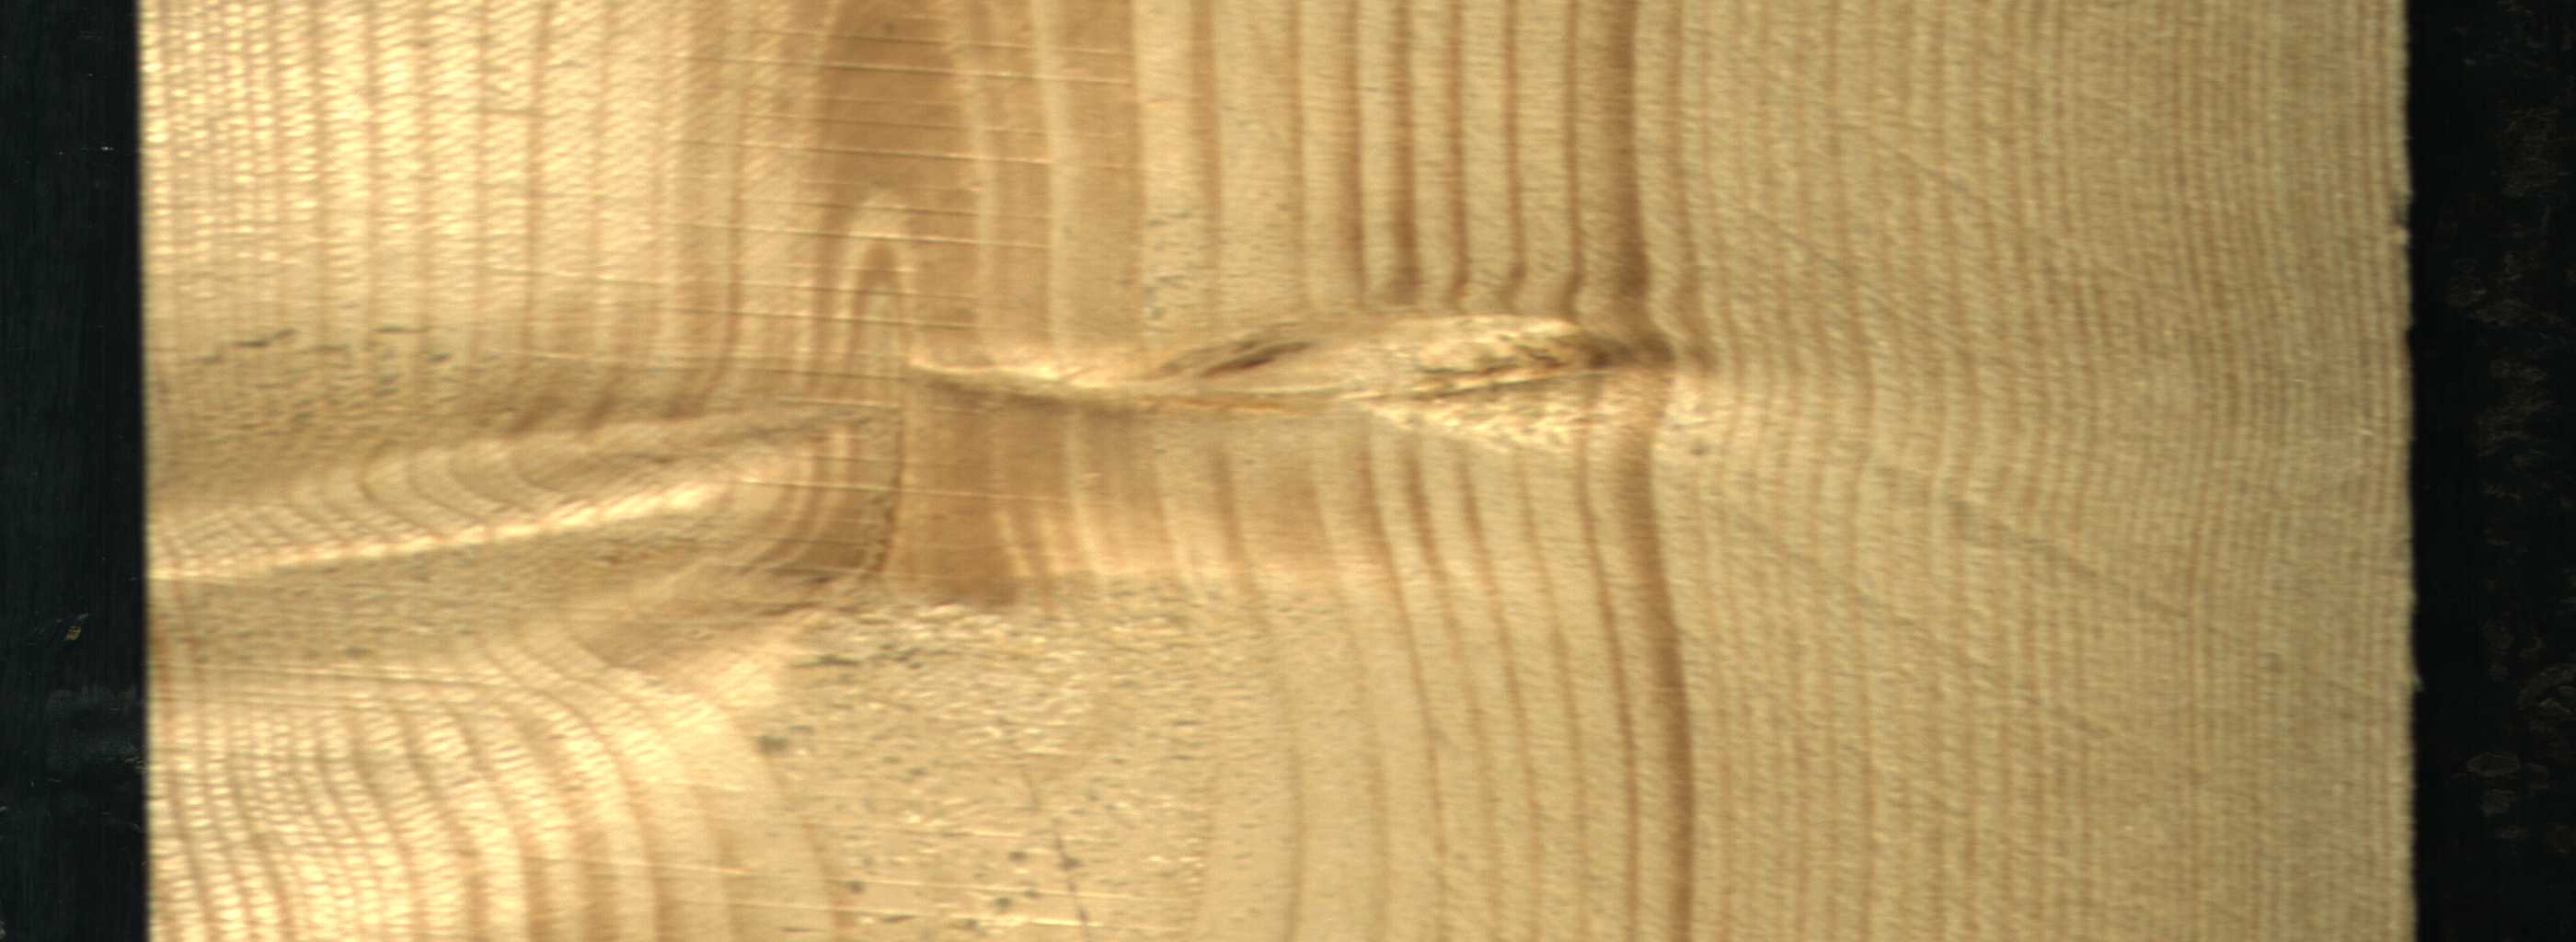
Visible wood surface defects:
Live_Knot